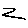
Label: zigzag